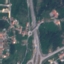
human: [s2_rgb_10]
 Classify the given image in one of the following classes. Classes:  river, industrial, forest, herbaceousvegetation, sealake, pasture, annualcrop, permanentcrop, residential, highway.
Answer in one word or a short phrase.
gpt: Highway